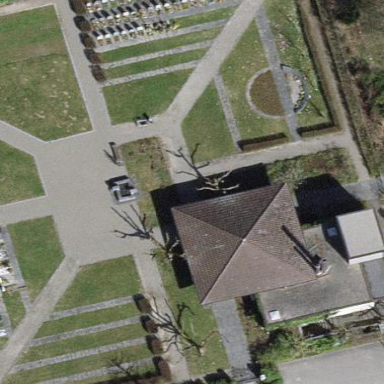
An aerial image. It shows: Cemetery.